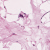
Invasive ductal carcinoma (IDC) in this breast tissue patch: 0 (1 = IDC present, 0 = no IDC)